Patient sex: M
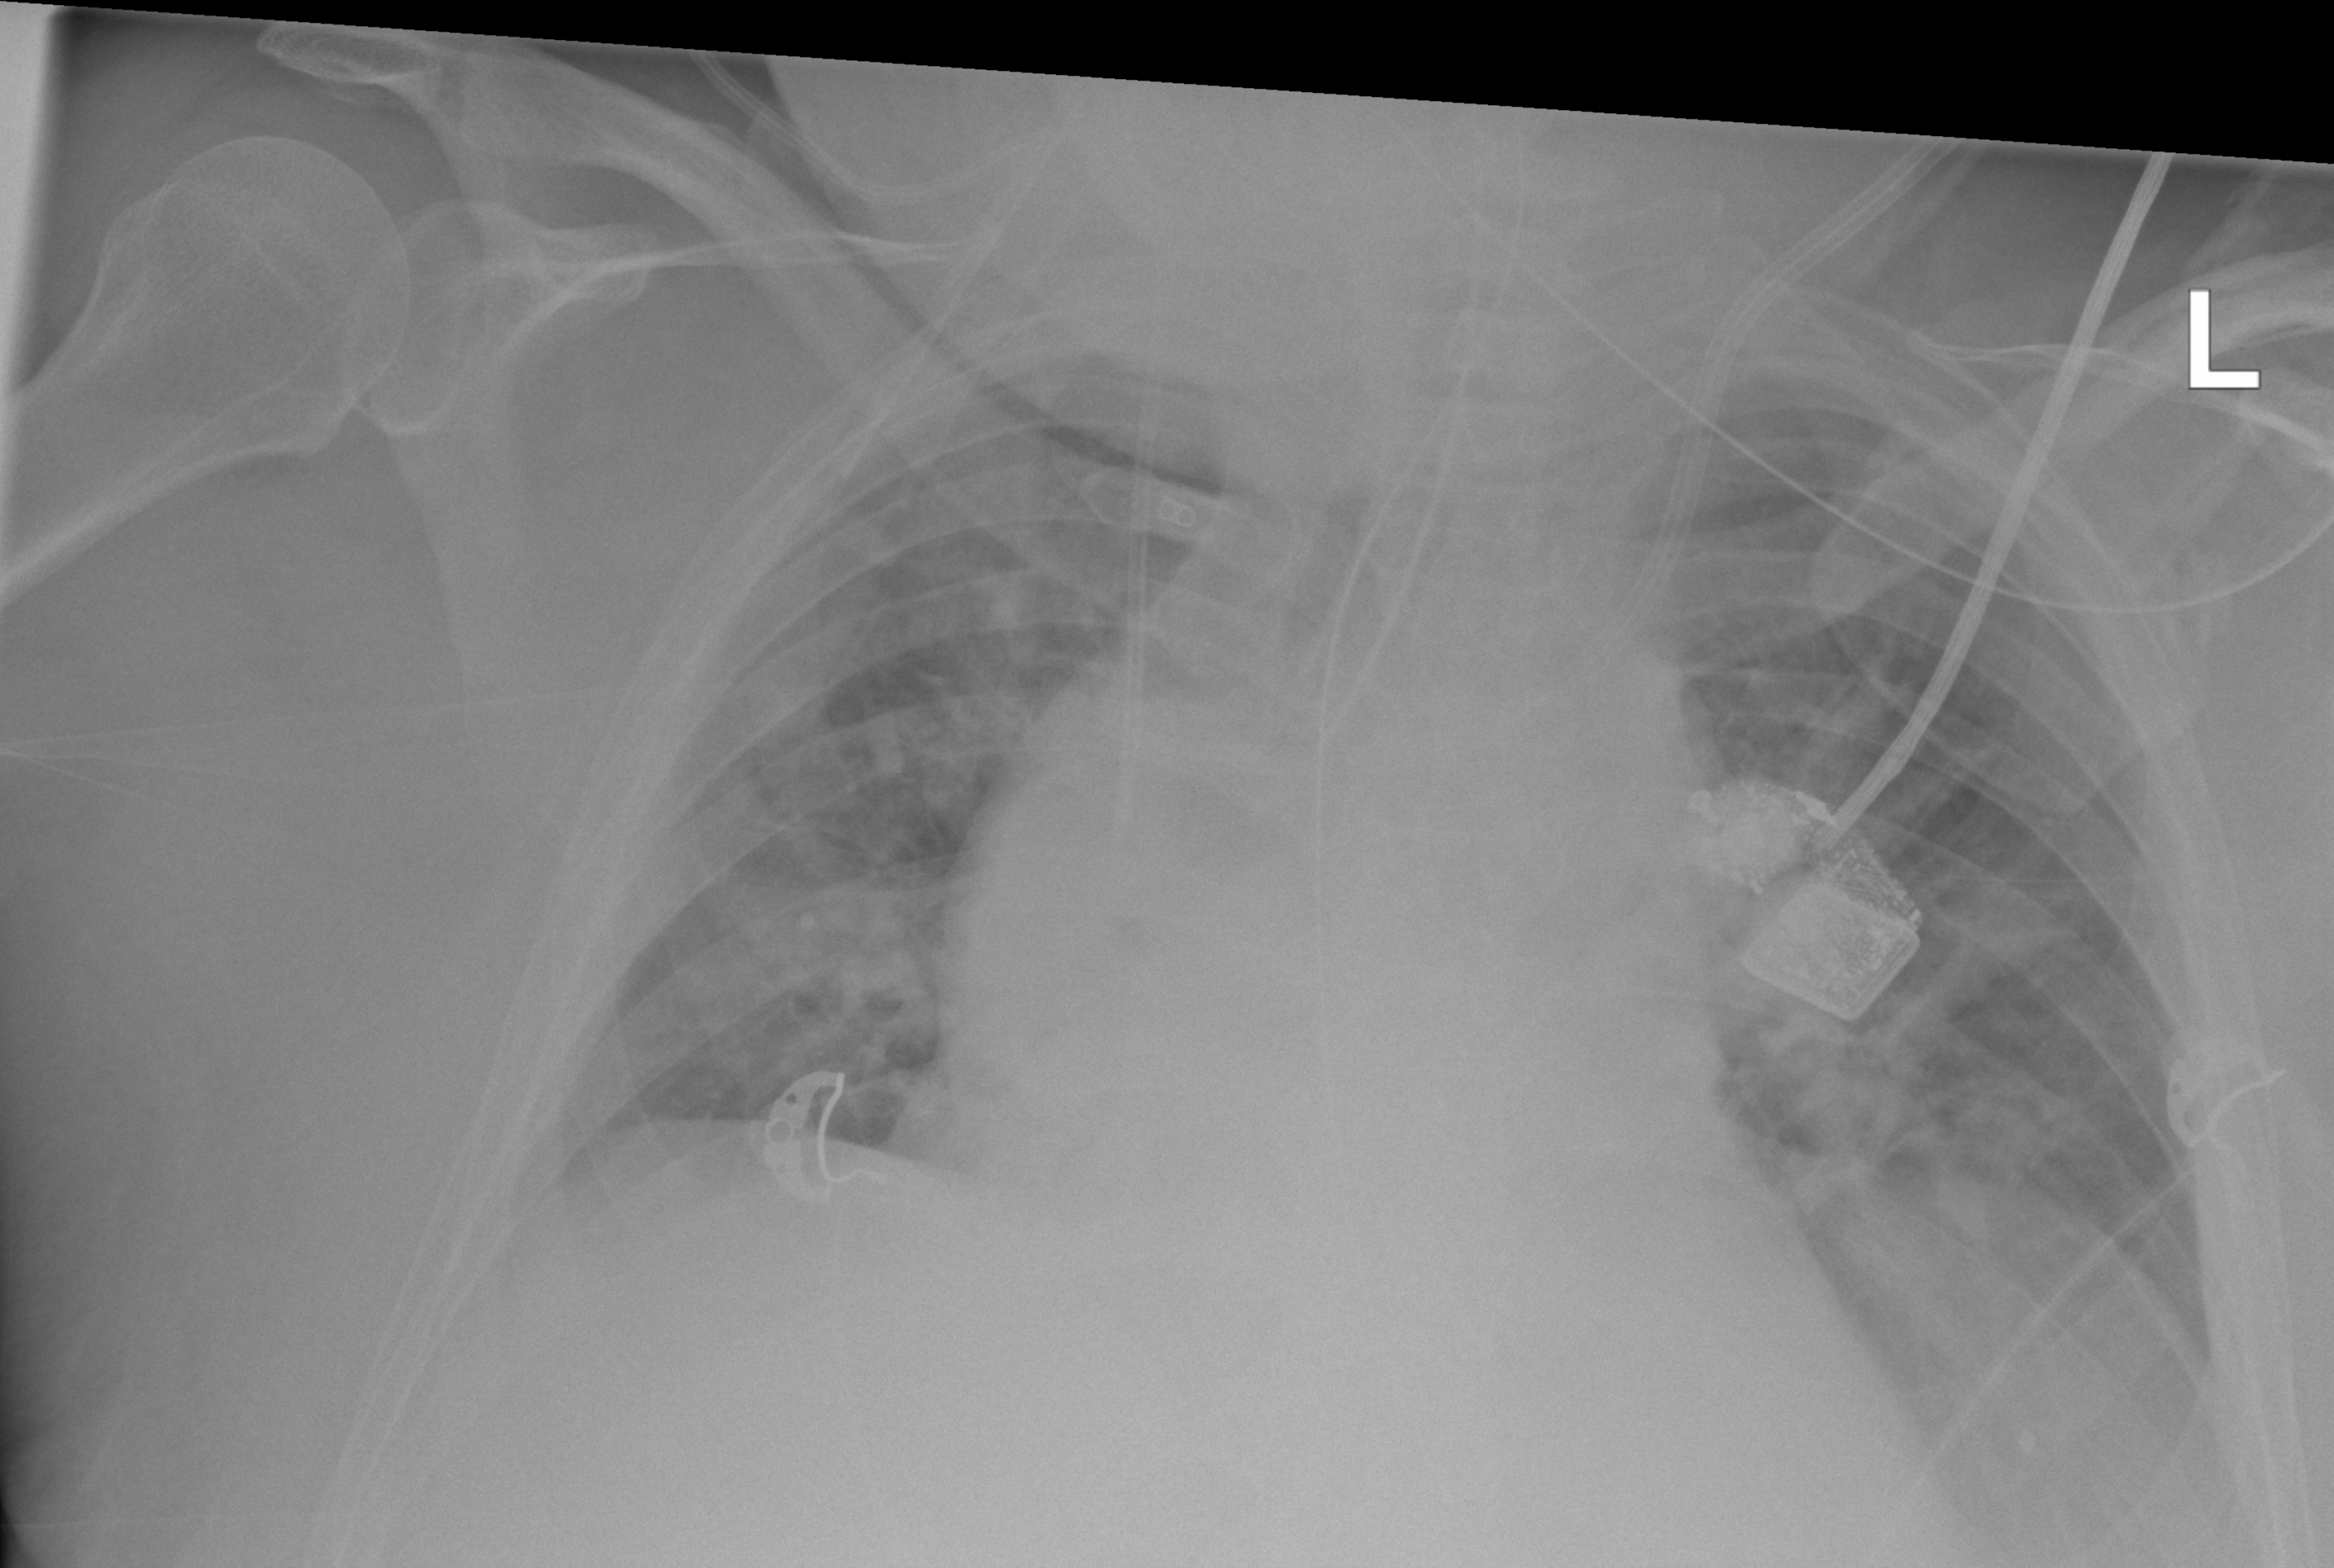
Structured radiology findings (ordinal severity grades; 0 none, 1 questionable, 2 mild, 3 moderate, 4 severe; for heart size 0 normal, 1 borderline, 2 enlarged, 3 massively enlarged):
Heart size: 2
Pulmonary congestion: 2
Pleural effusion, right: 2
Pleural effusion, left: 2
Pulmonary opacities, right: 0
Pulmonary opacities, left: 0
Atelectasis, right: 2
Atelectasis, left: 2